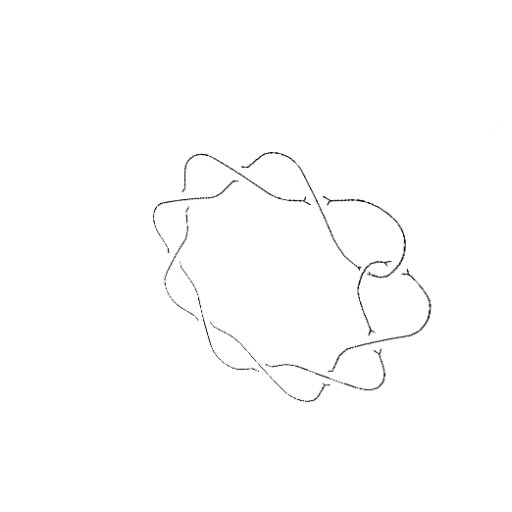
Crossing number: 10